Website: apple
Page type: address-validator
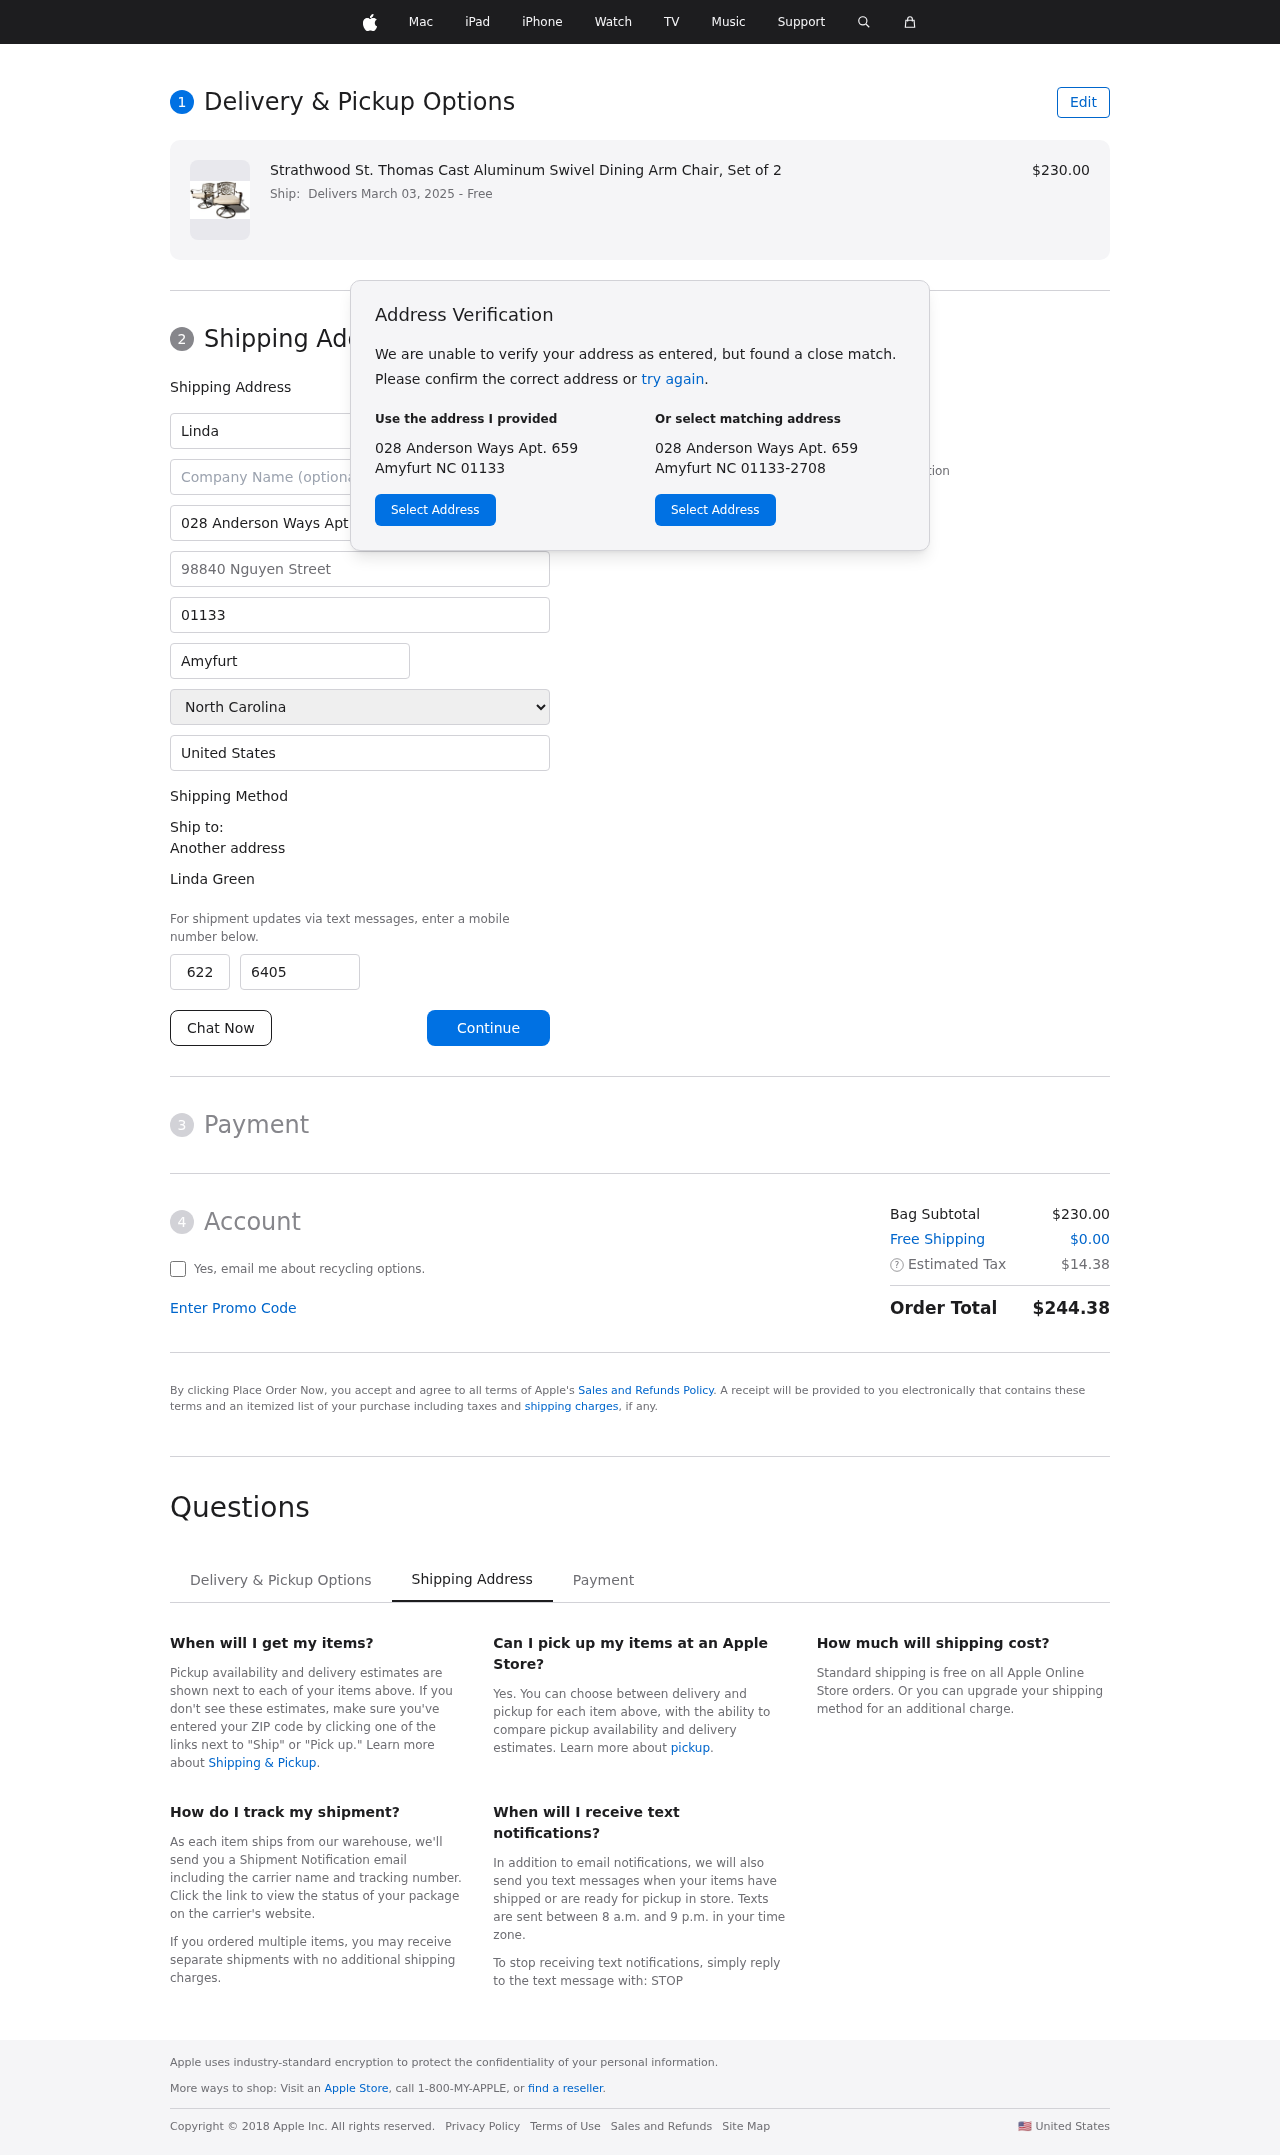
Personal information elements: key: PII_CITY
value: Amyfurt
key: PII_COUNTRY
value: United States
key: PII_FIRSTNAME
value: Linda
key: PII_FULLNAME
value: Linda Green
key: PII_LASTNAME
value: Green
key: PII_PHONE_AREA
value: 622
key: PII_PHONE_SUFFIX
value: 6405
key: PII_POSTCODE
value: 01133
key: PII_STATE
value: North Carolina
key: PII_STREET
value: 028 Anderson Ways Apt. 659
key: PII_STREET2
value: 98840 Nguyen Street
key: PII_CITY_STATE_ZIP
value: Amyfurt NC 01133
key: PII_STATE_ABBR
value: NC
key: PII_POSTCODE_FULL
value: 01133
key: PII_POSTCODE_NUMERIC
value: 1133
Product elements: key: PRODUCT1_NAME
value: Strathwood St. Thomas Cast Aluminum Swivel Dining Arm Chair, Set of 2
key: PRODUCT1_PRICE
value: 230
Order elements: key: ORDER_DELIVERY_DATE
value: Delivers March 03, 2025
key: ORDER_SUBTOTAL
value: $230.00
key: ORDER_SHIPPING_COST
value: $0.00
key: ORDER_TAX
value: $14.38
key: ORDER_TOTAL
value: $244.38